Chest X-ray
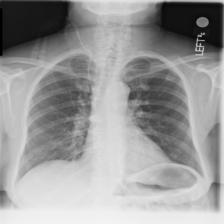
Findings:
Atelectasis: negative
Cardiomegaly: negative
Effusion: negative
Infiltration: negative
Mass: negative
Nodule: positive
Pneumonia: negative
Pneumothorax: negative
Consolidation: negative
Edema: negative
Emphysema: negative
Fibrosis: negative
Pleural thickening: negative
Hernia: negative